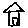
Label: house